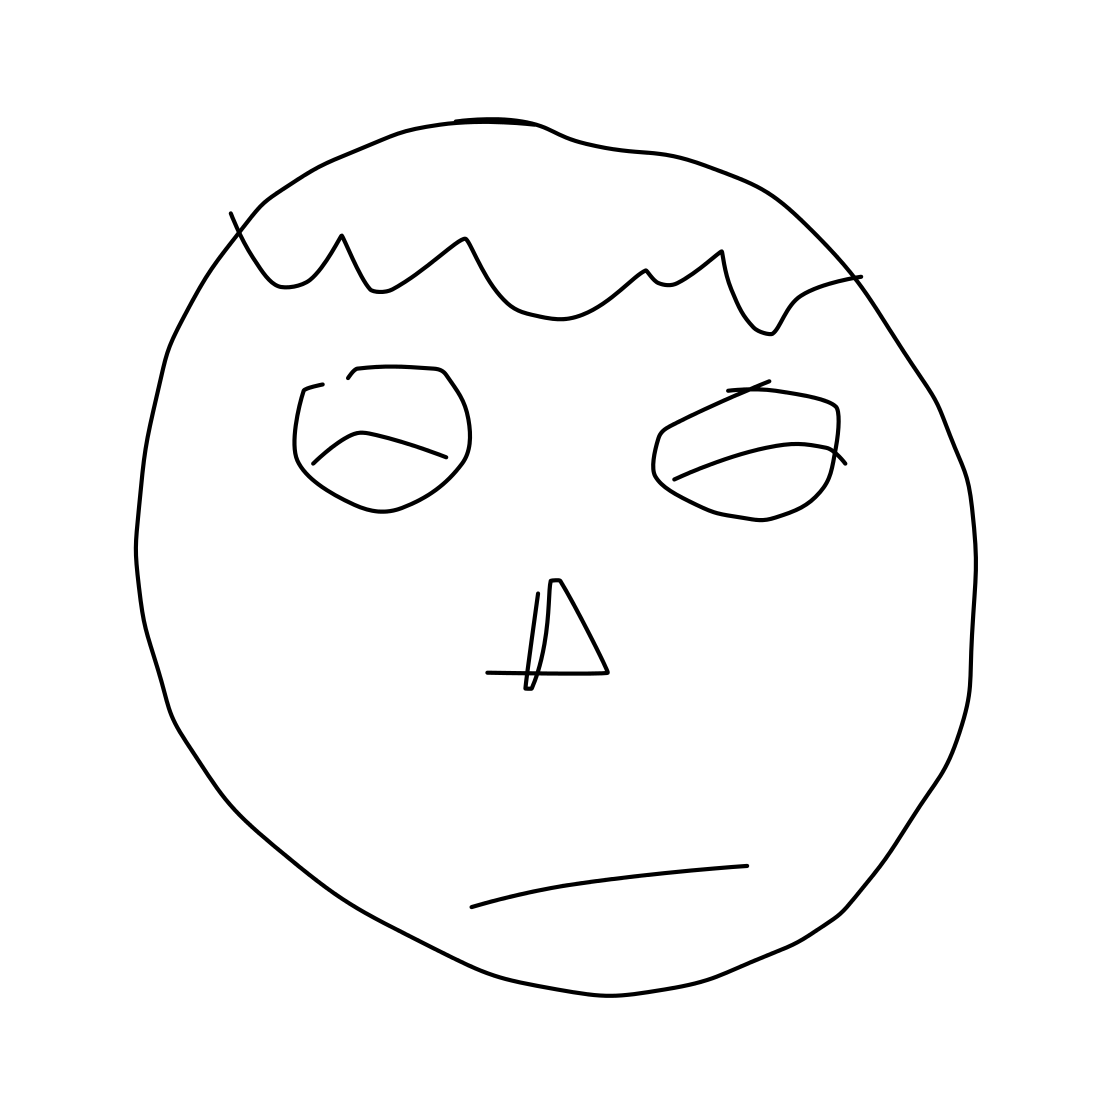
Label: head